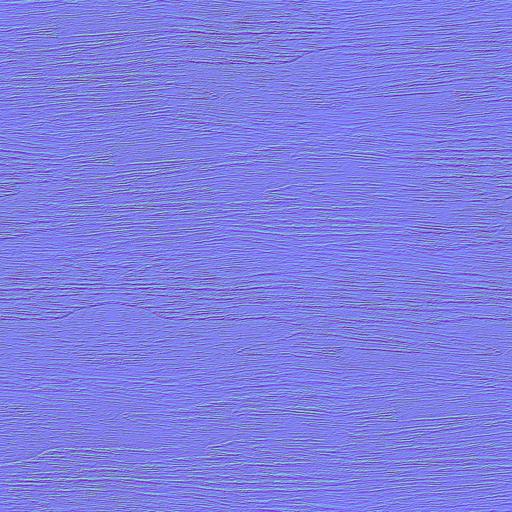
rough wood wooden